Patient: sex M, age 33
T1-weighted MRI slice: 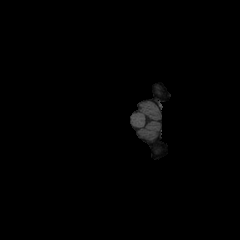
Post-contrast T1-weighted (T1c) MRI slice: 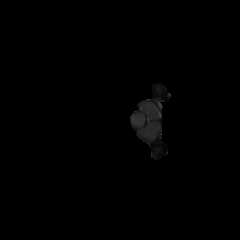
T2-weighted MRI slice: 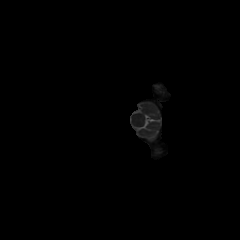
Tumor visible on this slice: no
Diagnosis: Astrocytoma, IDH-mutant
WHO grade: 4